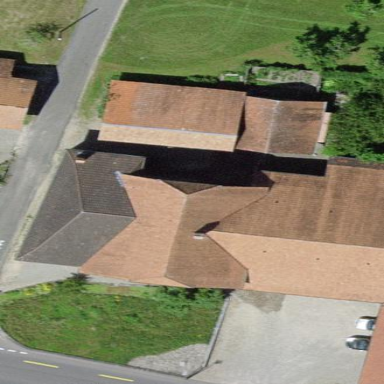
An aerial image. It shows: Farm building.